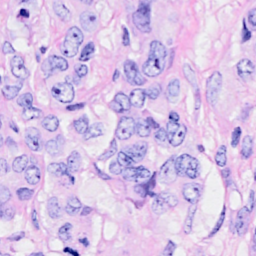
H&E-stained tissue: Breast